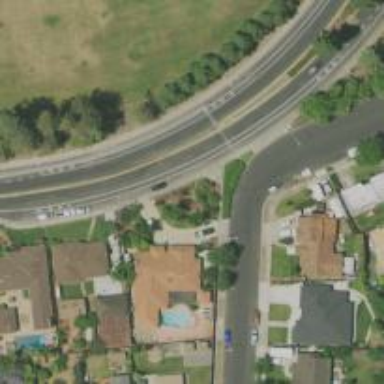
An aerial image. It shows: Secondary road with asphalt surface. It is lined with residential properties.